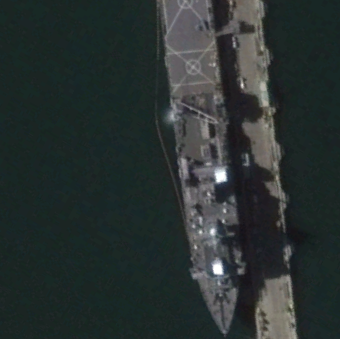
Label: combat